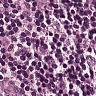
Metastatic tissue present: yes